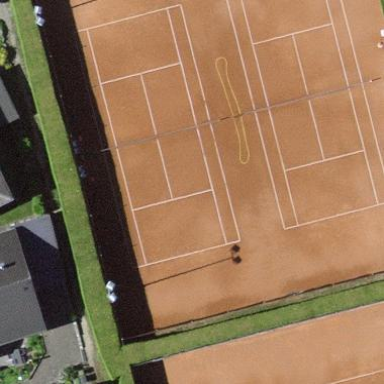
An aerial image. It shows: Tennis court on pitch.